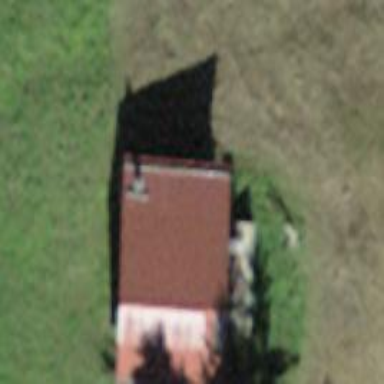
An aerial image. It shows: Cabin.